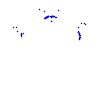
Particle: pion